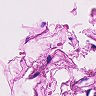
Metastatic tissue present: no